Question: First I create the data:
'''
library(ggplot2)
library(ggQC)
set.seed(5555)
Golden_Egg_df <- data.frame(month=1:12, egg_diameter = rnorm(n = 12, mean = 1.5, sd = 0.2))
'''
Then I setup the base ggplot.
'''
XmR_Plot <- ggplot(Golden_Egg_df, aes(x = month, y = egg_diameter)) +
geom_point() + geom_line()
'''
I can create a simple control chart with the ggQC package, in the following manner.
'''
XmR_Plot + stat_QC(method = "XmR")
'''
I can facet the control chart to show different levels of standard deviation (in this example, between 1-3).
'''
XmR_Plot + stat_qc_violations(method = "XmR")
'''
What I want is to be able to see both 2 3 standard deviations on the same chart, not faceted. My imagined syntax would be
'''
XmR_Plot + stat_QC(method = "XmR", stand.dev = c(2, 3))
'''
or something like that. But it obviously does not work, how do I get multiple standard deviations to show on 1 chart? It'd look something like this:
[
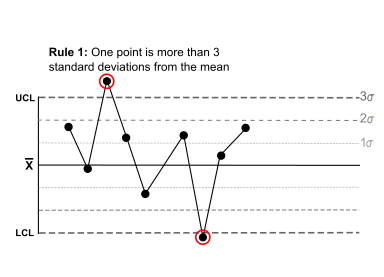
Answer: I highly recommend calculating your summary statistics yourself. You'll get a lot more control over the plot!
'''
library(ggplot2)
library(dplyr)
library(tidyr)
set.seed(5555)
golden.egg.df = data.frame(month=1:12,
egg_diameter = rnorm(n = 12,
mean = 1.5,
sd = 0.2)
)
lines.df = golden.egg.df %>%
# Calculate all the summary stats
mutate(mean = mean(egg_diameter),
sd = sd(egg_diameter),
plus_one = mean + sd,
plus_two = mean + 2 * sd,
plus_three = mean + 3 * sd,
minus_one = mean - sd,
minus_two = mean - 2 * sd,
minus_three = mean - 3 * sd
) %>%
# Remove what we don't want to plot
select(-month, -egg_diameter, -sd) %>%
# Filter so the dataframe is now one unique row
unique() %>%
# Make the table tall for plotting
gather(key = stat,
value = value) %>%
# Add a new column which indicates how many SDs a line is from
# the mean
mutate(linetype = gsub("[\s\S]+?_", "", stat, perl = TRUE))
ggplot(golden.egg.df,
aes(x = month, y = egg_diameter)) +
geom_hline(data = lines.df,
aes(yintercept = value, linetype = linetype)) +
geom_point() +
geom_line()
'''
<URL>